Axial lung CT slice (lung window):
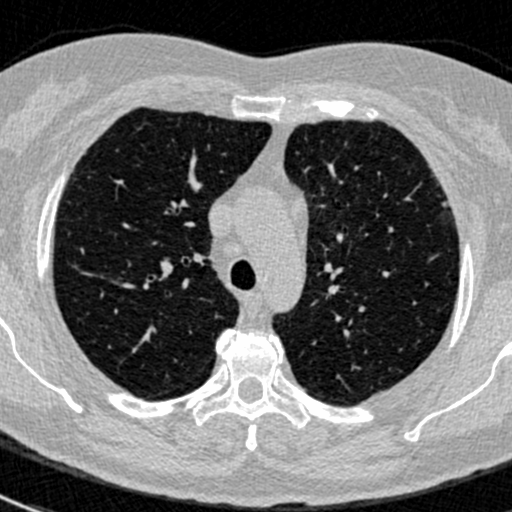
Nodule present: no